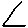
Label: triangle